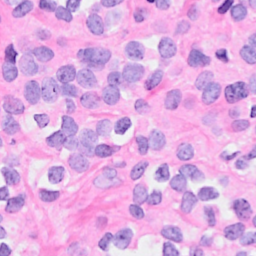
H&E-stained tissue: Breast